Aerial crown-view tile of a tropical tree (Barro Colorado Island, Panama), acquired 20250818:
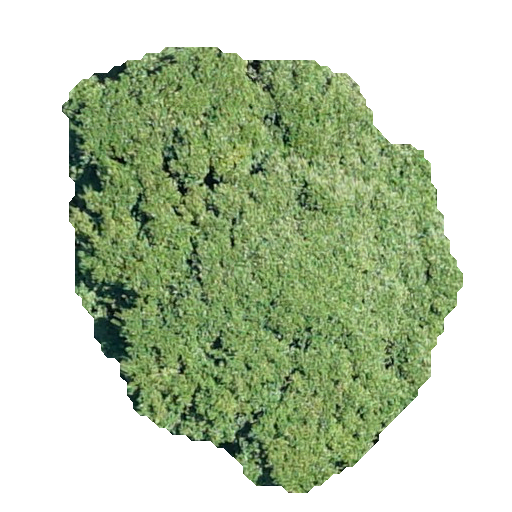
Species: Prioria copaifera
GBIF accepted scientific name: Prioria copaifera
Crown area: 184.776 m²